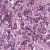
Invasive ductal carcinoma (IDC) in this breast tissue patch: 1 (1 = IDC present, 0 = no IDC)